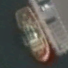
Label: Towing_vessel